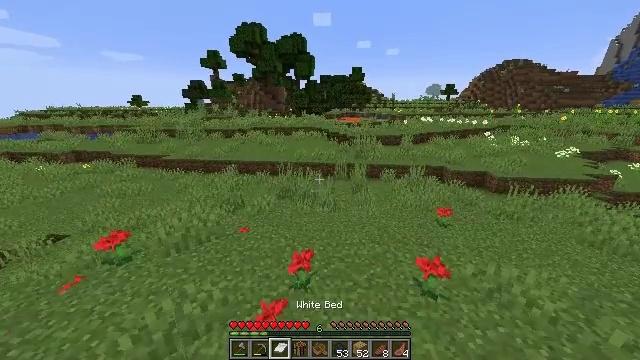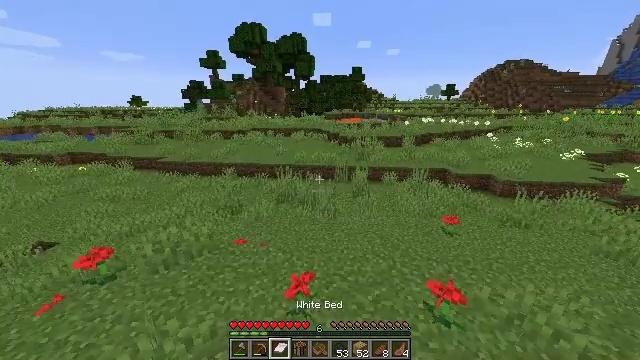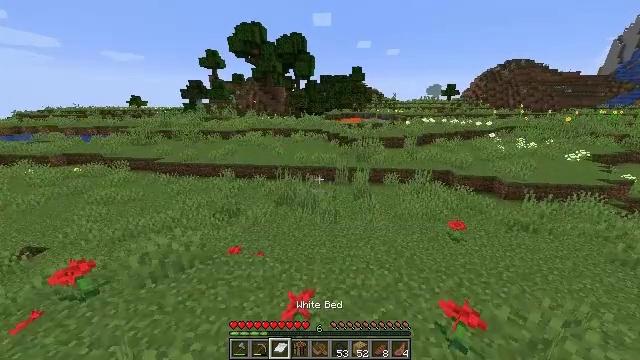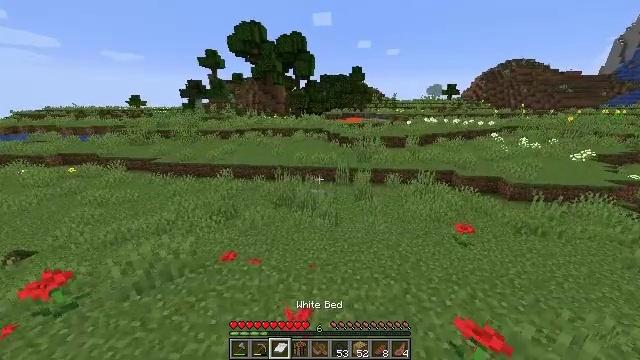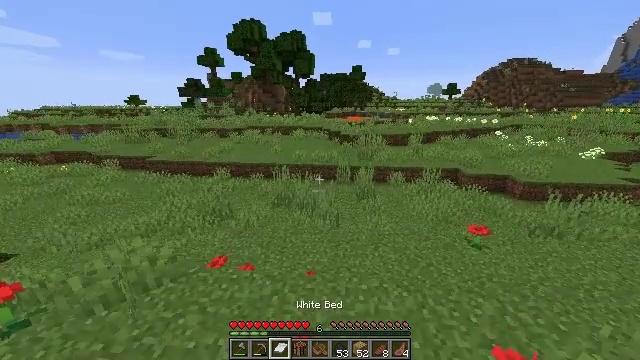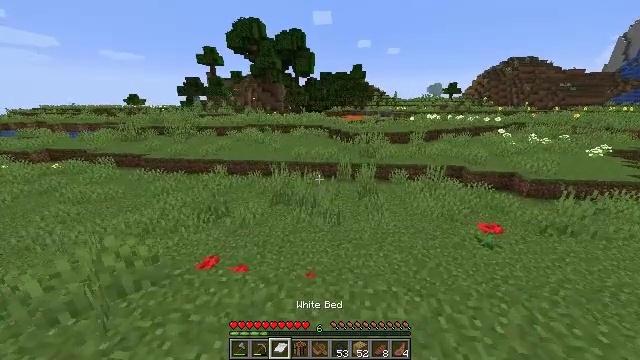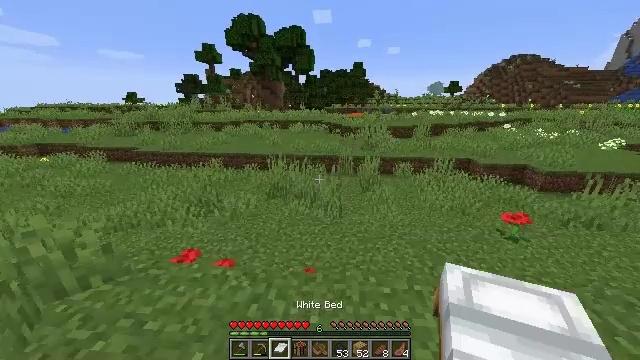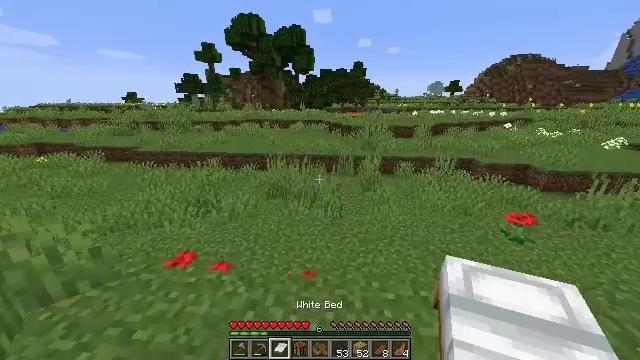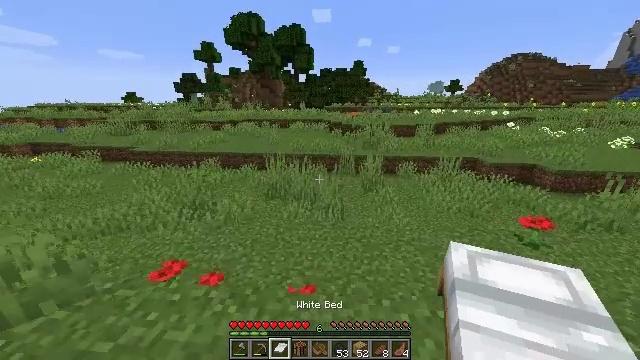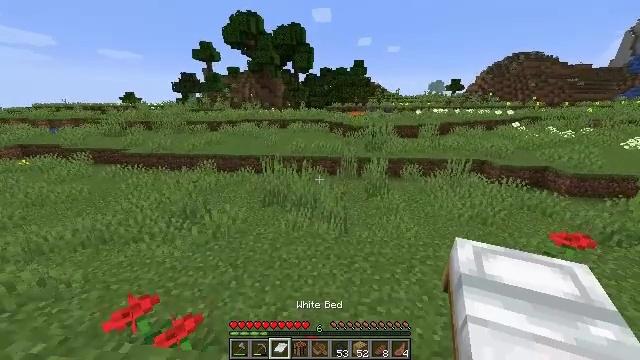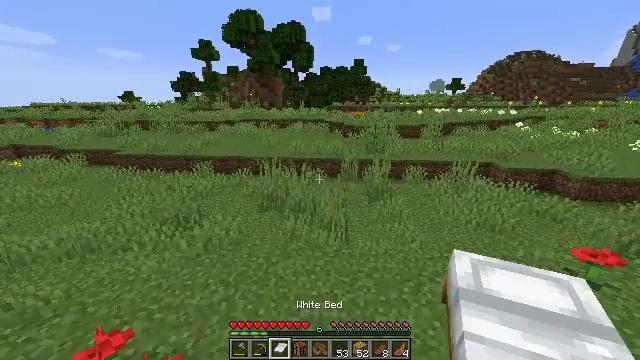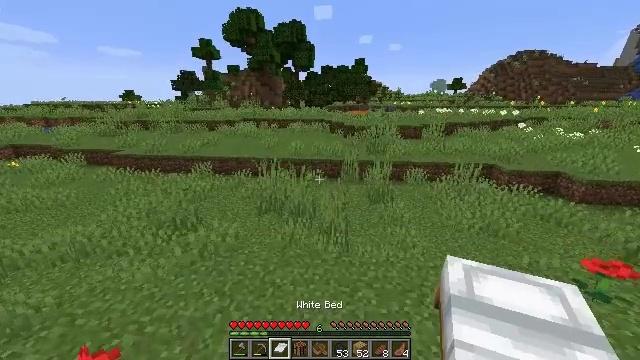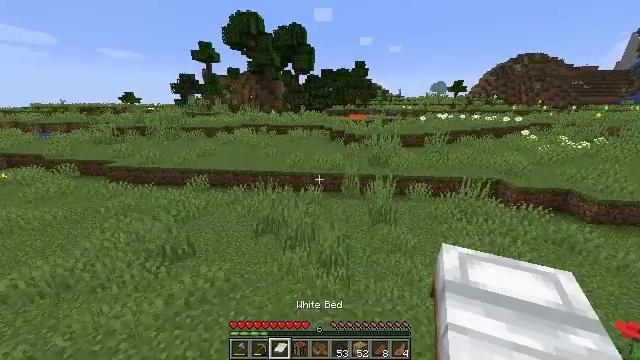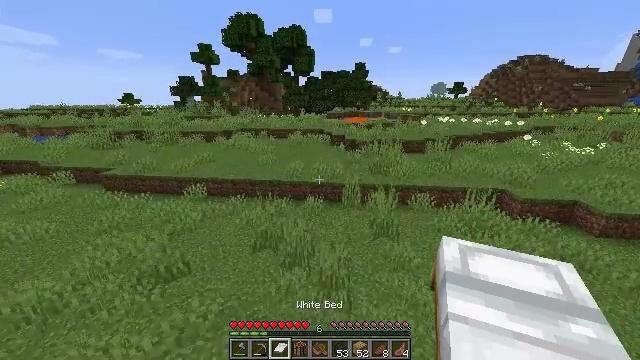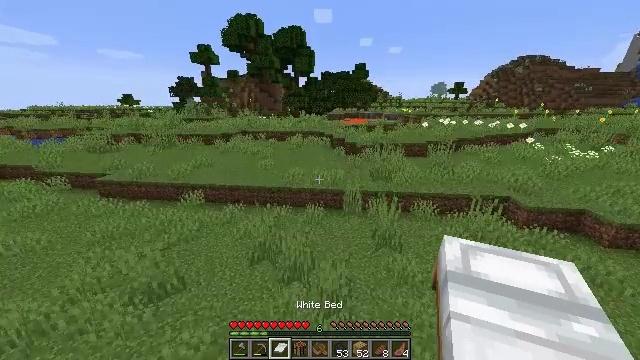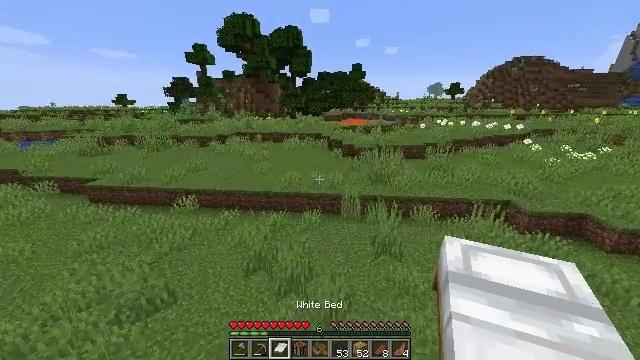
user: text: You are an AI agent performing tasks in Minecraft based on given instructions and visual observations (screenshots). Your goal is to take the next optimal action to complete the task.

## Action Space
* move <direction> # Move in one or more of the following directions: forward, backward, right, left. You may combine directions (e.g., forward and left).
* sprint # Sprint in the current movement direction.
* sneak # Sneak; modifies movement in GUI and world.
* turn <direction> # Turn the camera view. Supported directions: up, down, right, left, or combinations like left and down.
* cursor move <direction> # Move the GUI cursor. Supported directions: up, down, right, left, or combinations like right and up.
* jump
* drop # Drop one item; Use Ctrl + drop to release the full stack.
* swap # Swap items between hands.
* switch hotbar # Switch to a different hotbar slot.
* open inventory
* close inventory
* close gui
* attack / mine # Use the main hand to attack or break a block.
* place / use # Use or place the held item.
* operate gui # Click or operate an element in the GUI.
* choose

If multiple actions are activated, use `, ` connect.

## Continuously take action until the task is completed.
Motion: motion action
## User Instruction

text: Gather a cornflower for decorations.
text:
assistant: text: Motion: move forward
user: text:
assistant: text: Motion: move forward
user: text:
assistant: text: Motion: move forward
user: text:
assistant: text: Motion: move forward
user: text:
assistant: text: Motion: move forward
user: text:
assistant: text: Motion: move forward
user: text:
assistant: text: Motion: move forward
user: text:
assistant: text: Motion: move forward
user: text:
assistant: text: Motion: move forward
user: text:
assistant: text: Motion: move forward, sprint
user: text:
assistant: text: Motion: move forward, sprint, jump
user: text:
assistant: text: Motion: move forward, sprint, jump
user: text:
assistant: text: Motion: move forward, sprint, jump
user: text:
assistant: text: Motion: move forward, sprint, jump
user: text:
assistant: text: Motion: move forward, sprint, jump
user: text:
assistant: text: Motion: move forward, sprint, turn right, jump
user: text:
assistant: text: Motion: move forward, sprint, turn right and down, jump
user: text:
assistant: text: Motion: move forward, sprint, turn right, jump
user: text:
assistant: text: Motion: move forward, sprint, jump
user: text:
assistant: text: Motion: move forward, sprint, jump
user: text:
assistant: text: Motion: move forward, sprint, jump
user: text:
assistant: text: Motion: move forward, sprint, jump
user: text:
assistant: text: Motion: move forward, sprint, jump
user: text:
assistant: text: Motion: move forward, sprint, jump
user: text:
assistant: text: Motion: move forward, sprint, jump
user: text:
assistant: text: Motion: move forward, sprint, jump
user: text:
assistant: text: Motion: move forward, sprint, jump
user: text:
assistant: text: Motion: move forward, sprint, jump
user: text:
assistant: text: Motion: move forward, sprint, jump
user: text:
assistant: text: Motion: move forward, sprint, jump